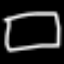
Label: square